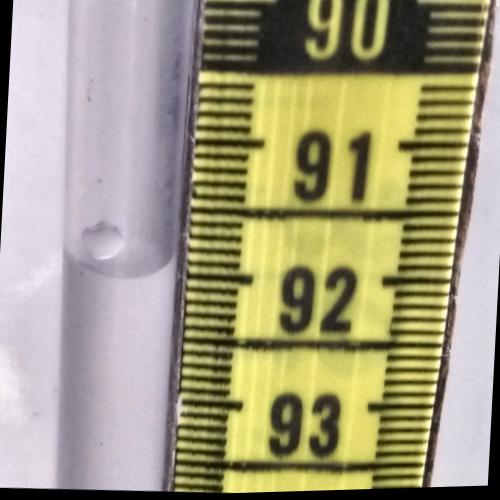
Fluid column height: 92.0 cm